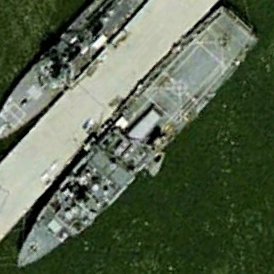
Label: combat